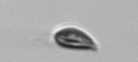
Label: Cryptophyta